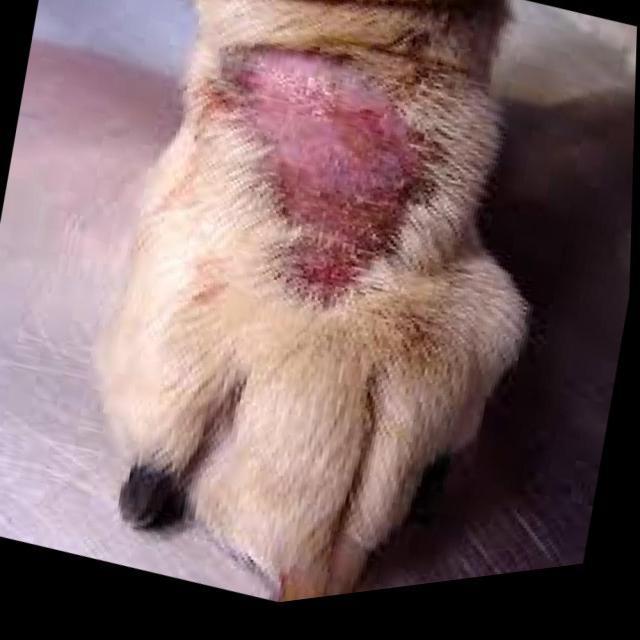
Canine dermatitis — inflammation of the skin presenting with erythema, pruritus, papules, and excoriation. May be allergic, contact, or atopic in origin.